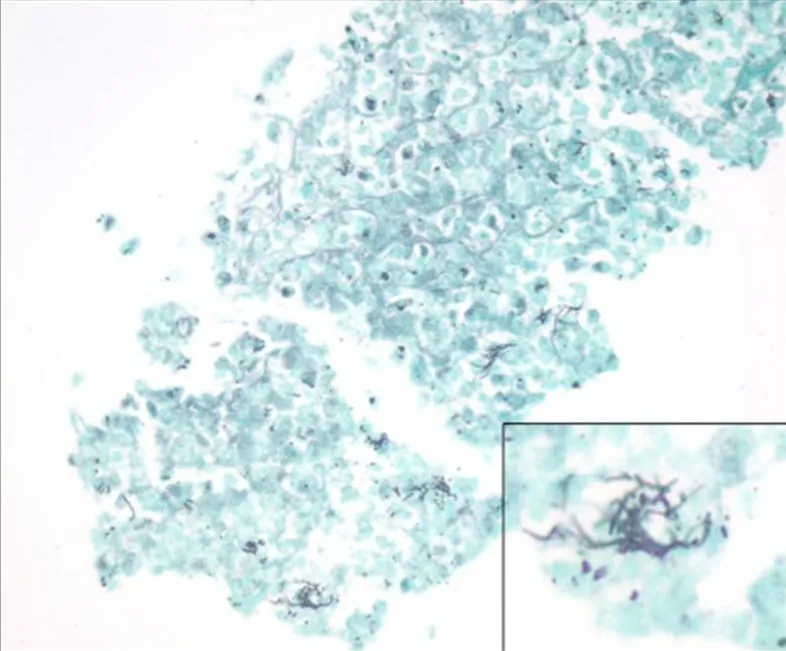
Gomori methenamine silver stain of the subretinal mass reveals numerous organisms (original magnification x 400). Inset: Characteristic filamentous and bacillary morphology of these organisms is consistent with Nocardia (original magnification x 1000).
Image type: pathology (methenamine_silver)